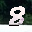
Label: 8